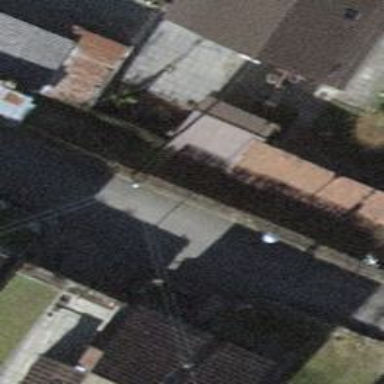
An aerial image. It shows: Garage building.